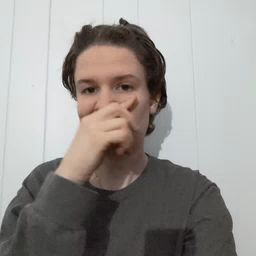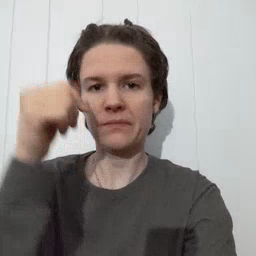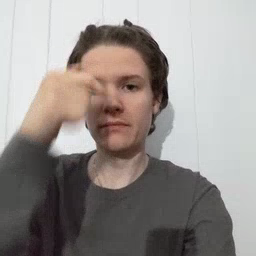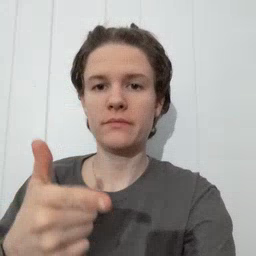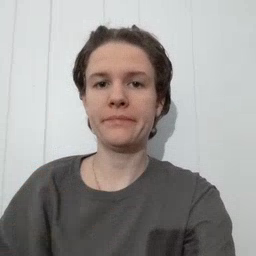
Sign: brother